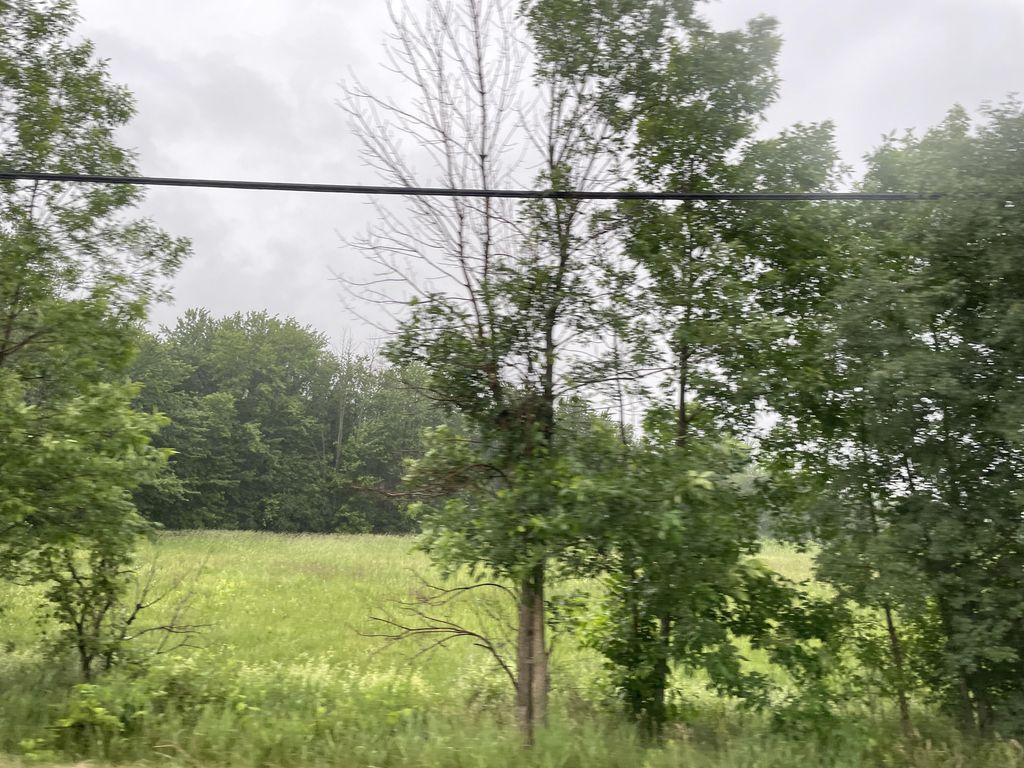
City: kitchener-waterloo